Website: walmart
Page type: account-selection
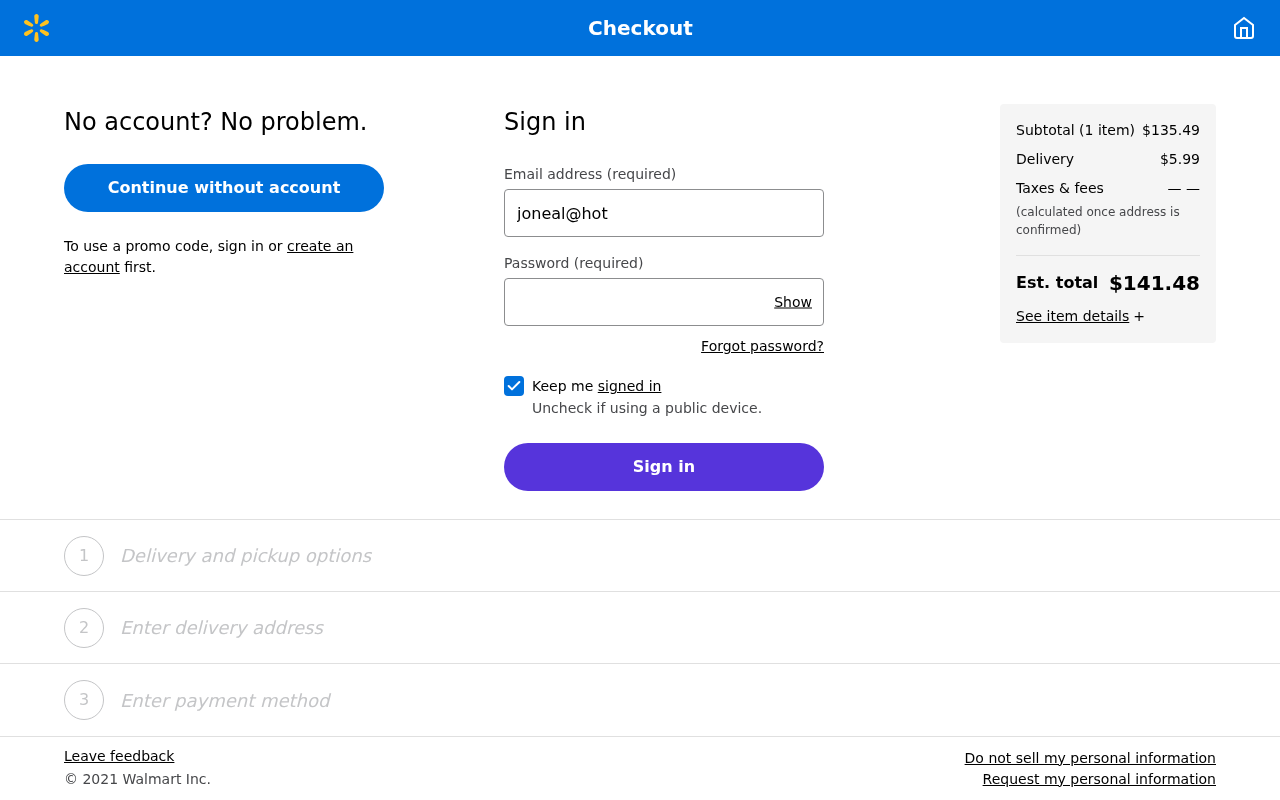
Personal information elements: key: PII_EMAIL
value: joneal@hotmail.com
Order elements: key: ORDER_NUM_ITEMS
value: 1
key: ORDER_SUBTOTAL
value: $135.49
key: ORDER_SHIPPING_COST
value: $5.99
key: ORDER_TOTAL
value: $141.48